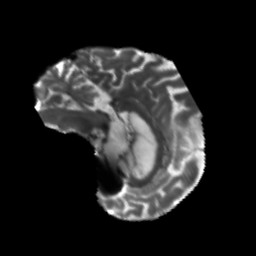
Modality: T2w
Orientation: sagittal
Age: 75
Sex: male
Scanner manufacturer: siemens
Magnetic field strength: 3 T
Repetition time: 5.47 s
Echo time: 0.0854 s